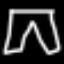
Label: pants